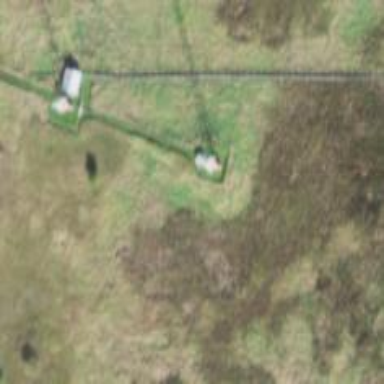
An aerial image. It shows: Mast tower used for communication.